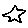
Label: star